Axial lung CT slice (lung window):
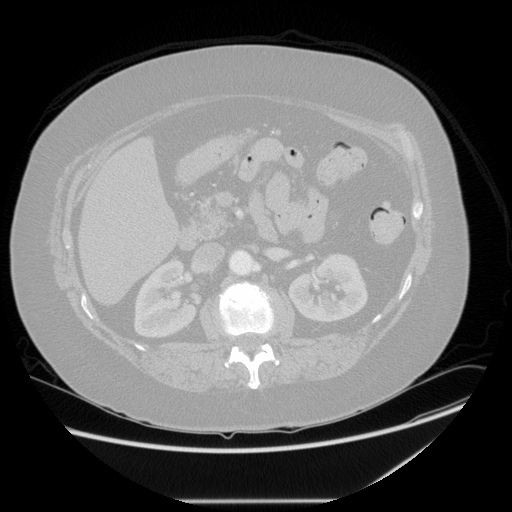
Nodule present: no